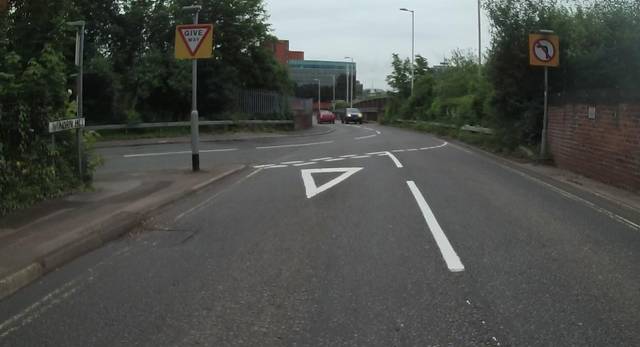
Region: United Kingdom
Coordinates: 51.27, -1.08